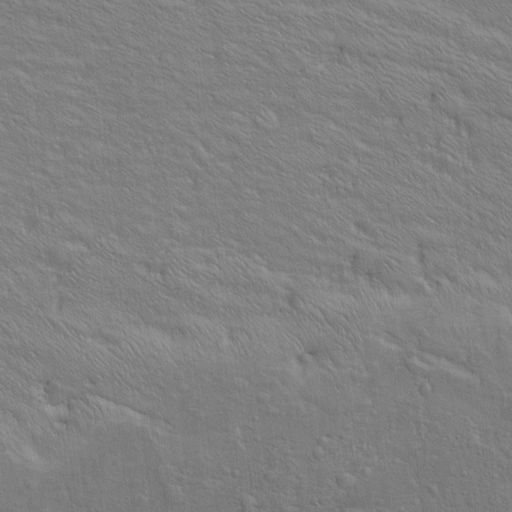
Classes present: Background